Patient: sex M, age 57
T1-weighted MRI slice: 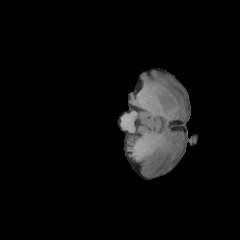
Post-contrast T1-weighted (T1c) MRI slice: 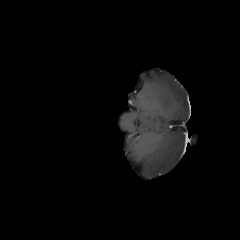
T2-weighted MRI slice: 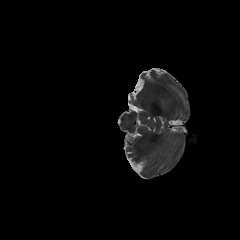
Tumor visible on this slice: no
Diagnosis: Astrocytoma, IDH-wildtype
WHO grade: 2